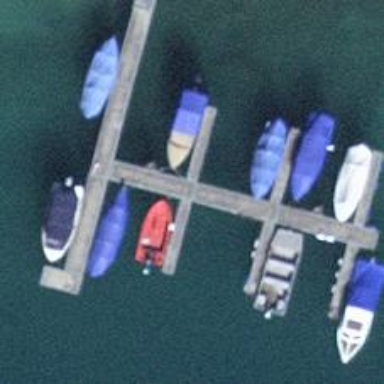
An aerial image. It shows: Man-made pier.